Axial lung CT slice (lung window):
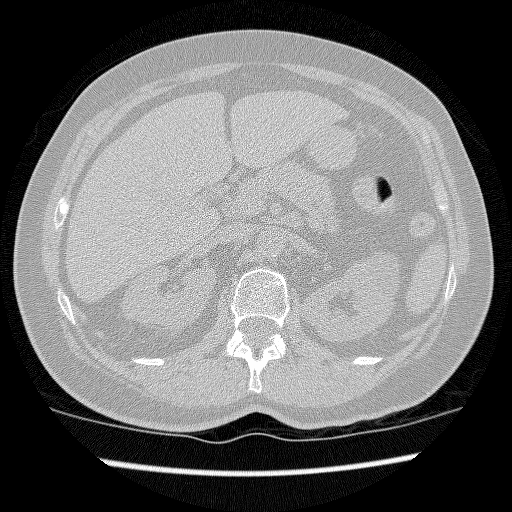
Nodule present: no